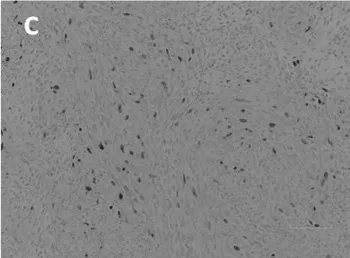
Microscopic examination. (C) The Ki-67 proliferation index was 5%, indicating that this tumor was of low malignancy.
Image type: pathology (immunostaining)